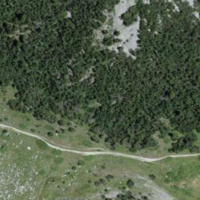
EUNIS habitat code: 26
Species observed at this site:
Parnassia palustris